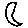
Label: moon